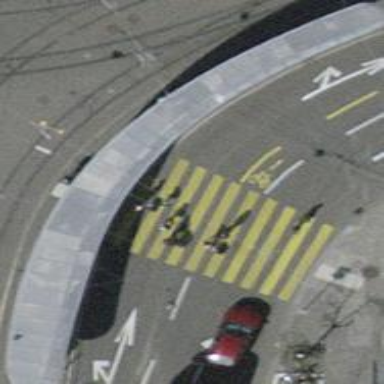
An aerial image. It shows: Public transport shelter.